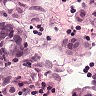
Metastatic tissue present: yes